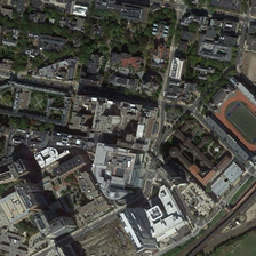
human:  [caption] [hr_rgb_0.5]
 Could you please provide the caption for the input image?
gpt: In the school, there is an amusement park and runway next to a dense residential area.

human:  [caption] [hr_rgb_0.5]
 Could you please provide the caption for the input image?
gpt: Underneath the huge buildings are ground tracks and fields.

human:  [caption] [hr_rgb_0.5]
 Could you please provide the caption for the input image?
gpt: The school has a playground and a runway, next to a dense residential area.

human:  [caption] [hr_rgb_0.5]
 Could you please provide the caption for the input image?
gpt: There is a track and field under the huge building.

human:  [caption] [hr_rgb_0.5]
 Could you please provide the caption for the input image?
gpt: The school has a playground and a runway next to a dense residential area.